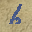
Label: 6